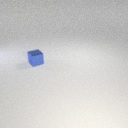
small blue metal cube